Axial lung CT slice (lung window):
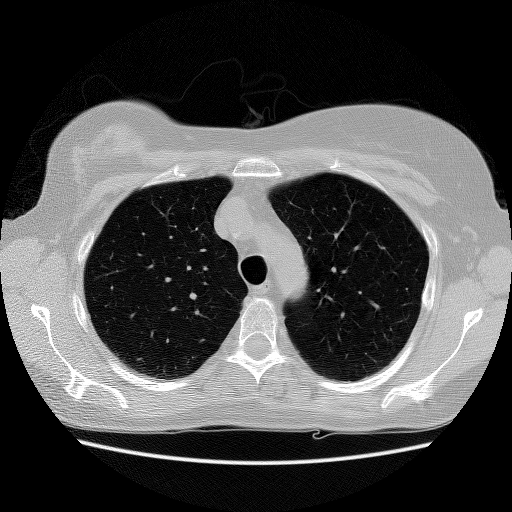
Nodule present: no